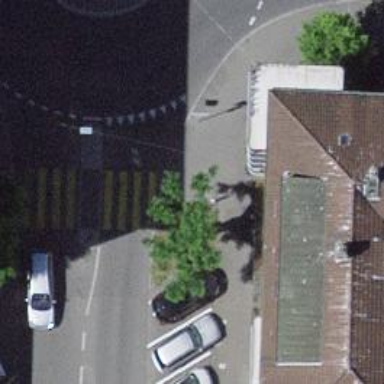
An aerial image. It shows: Kerb barrier.